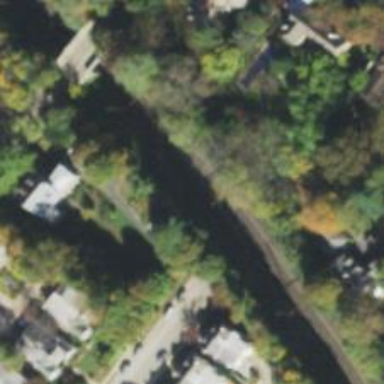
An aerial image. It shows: Railway crossover.